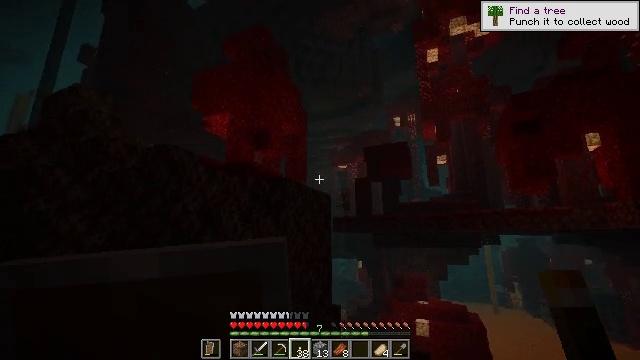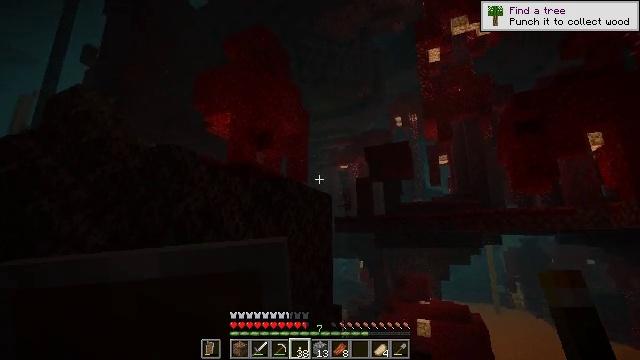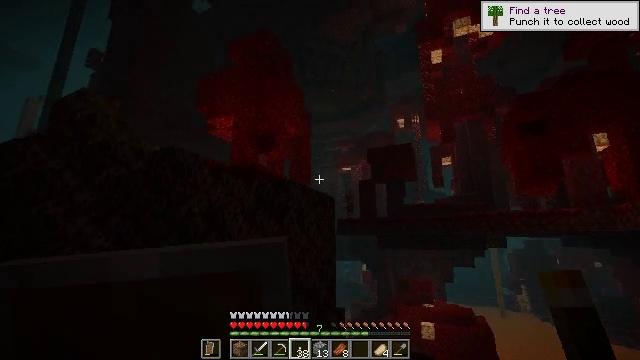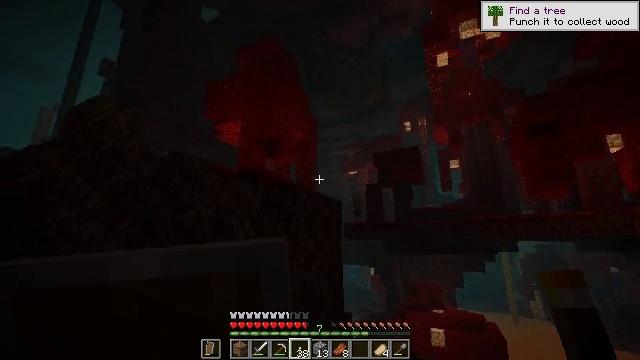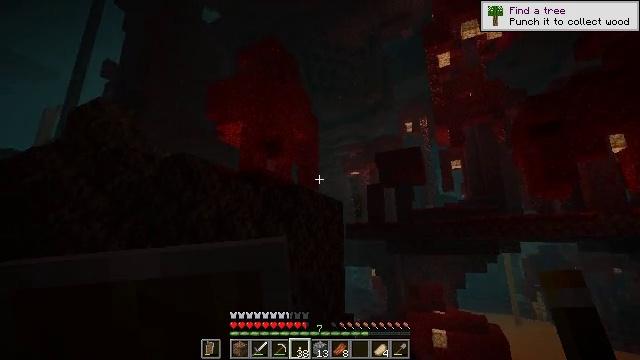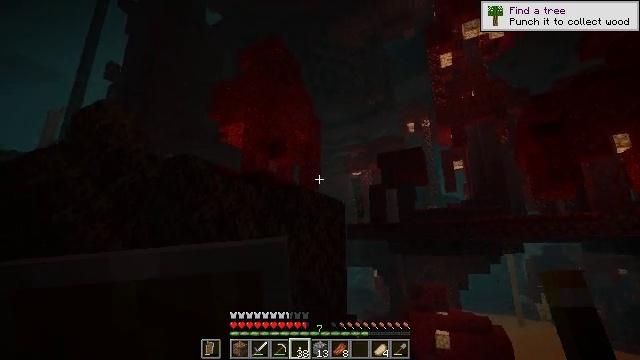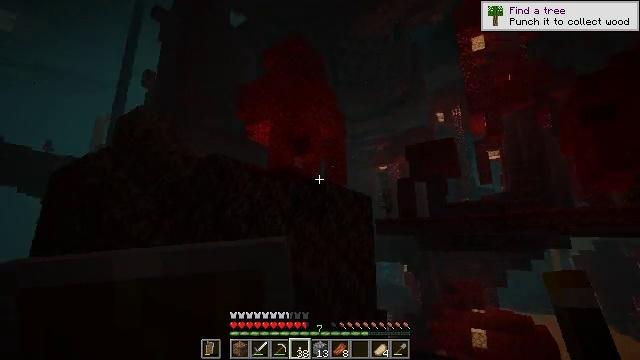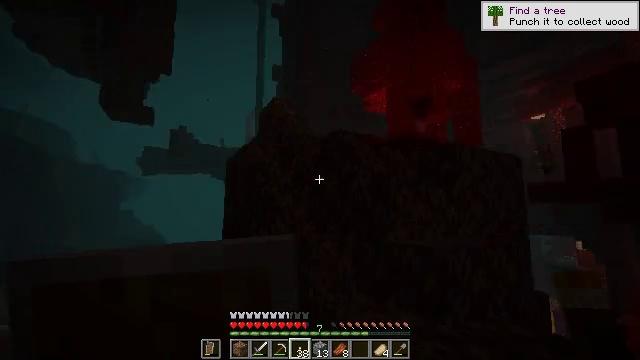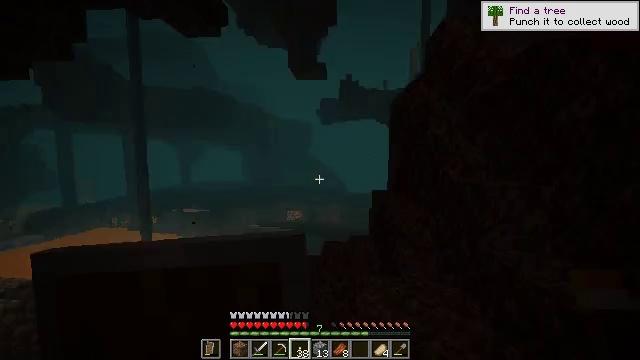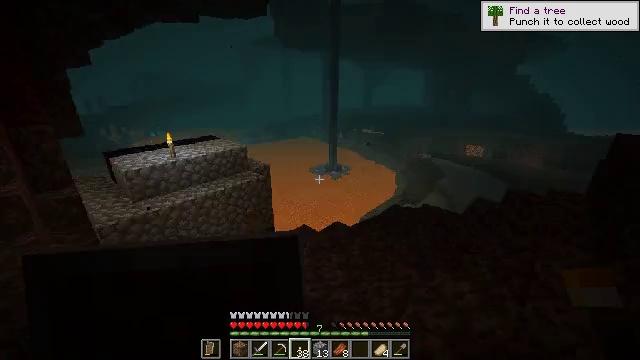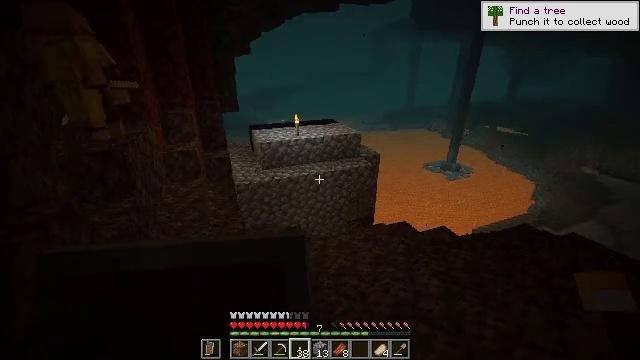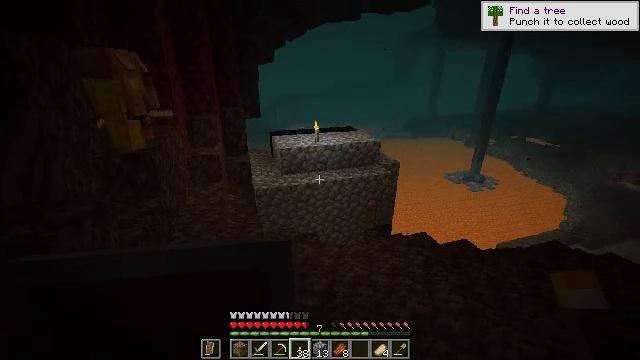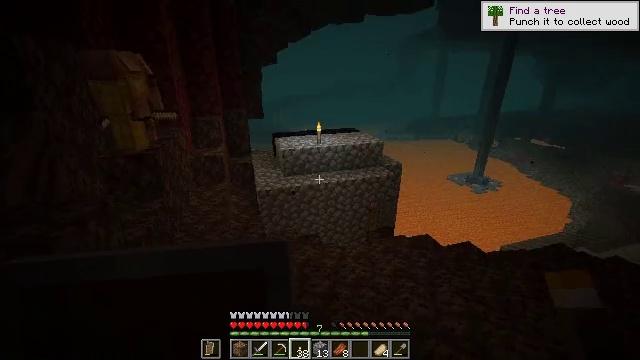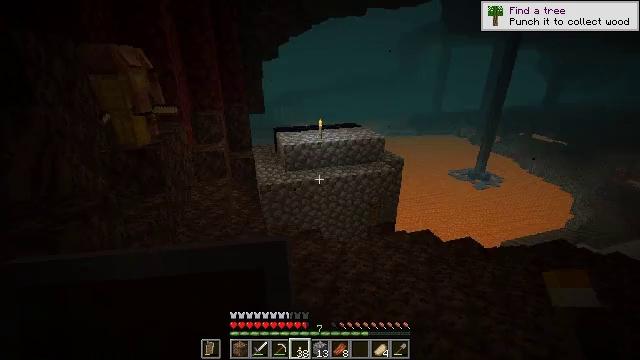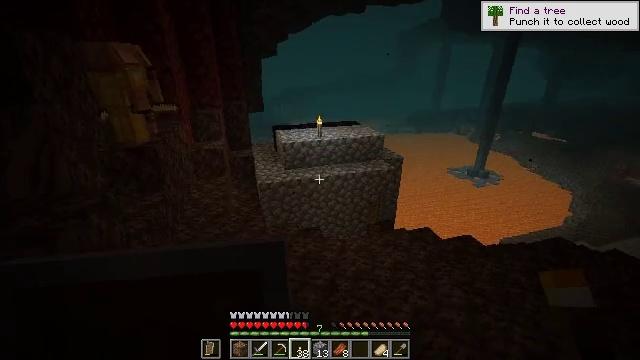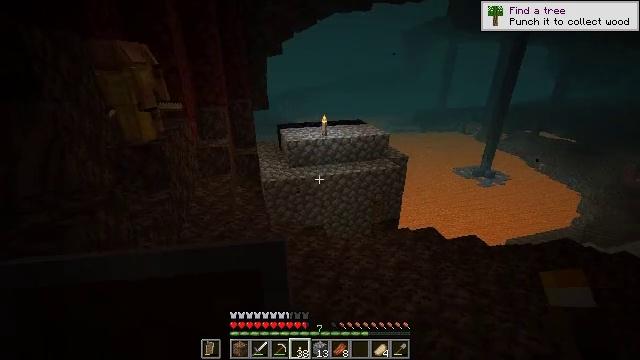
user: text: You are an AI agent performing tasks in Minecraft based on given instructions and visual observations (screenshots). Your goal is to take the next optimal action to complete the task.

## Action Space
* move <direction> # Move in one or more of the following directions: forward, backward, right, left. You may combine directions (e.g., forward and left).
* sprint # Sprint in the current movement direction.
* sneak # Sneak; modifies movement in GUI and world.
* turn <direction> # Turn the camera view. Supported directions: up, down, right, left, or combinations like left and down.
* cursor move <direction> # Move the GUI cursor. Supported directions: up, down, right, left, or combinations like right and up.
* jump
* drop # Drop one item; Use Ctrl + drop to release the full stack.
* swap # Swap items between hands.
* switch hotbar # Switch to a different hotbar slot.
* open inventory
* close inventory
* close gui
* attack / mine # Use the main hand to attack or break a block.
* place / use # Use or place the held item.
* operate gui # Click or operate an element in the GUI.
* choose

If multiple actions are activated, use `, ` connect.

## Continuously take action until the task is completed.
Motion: motion action
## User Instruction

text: Break soul sand to slow down mobs.
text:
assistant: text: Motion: no_op
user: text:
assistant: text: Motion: no_op
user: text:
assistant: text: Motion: turn left
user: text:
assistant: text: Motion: no_op
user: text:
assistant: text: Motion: no_op
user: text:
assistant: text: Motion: turn left and down
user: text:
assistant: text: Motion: turn left and down
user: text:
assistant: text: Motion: turn left and down
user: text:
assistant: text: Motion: turn left and down
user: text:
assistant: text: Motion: turn left and down
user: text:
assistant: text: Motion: turn left and up
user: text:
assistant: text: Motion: no_op
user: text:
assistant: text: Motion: turn down
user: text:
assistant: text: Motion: no_op
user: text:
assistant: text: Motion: turn left
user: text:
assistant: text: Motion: turn left and down
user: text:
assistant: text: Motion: move forward and move right, turn down
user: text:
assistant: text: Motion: move forward and move right, turn down
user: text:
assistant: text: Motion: move forward and move right, turn down
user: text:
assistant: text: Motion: move forward and move right, turn down
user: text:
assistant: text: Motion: move forward and move right, turn left and down
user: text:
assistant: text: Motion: move forward and move right, turn left
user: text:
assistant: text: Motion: move forward and move right
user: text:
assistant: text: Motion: move forward and move right
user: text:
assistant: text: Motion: move forward and move right
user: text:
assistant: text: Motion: move forward and move right
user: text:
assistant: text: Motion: move forward and move right
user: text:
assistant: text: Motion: move forward and move right
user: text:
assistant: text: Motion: move forward and move right
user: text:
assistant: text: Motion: move forward and move right